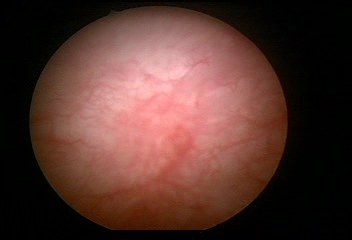
Modality: WLC
Class: Normal mucosa
Bladder cancer association: No